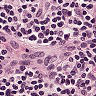
Metastatic tissue present: no